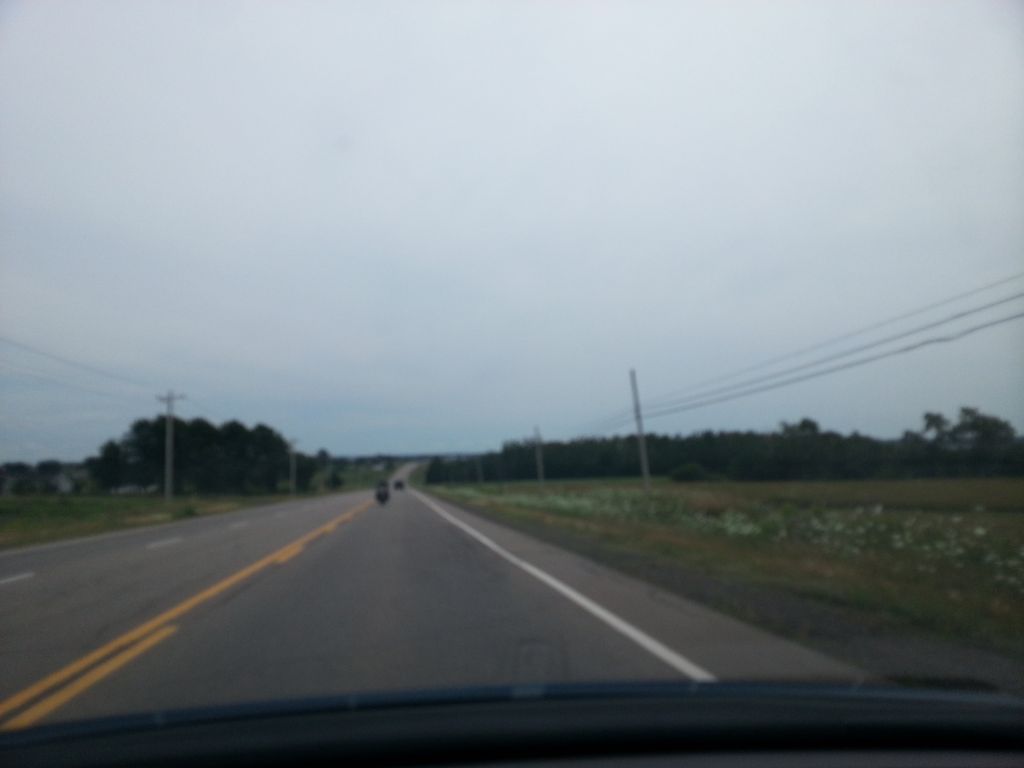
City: charlottetown